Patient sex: F
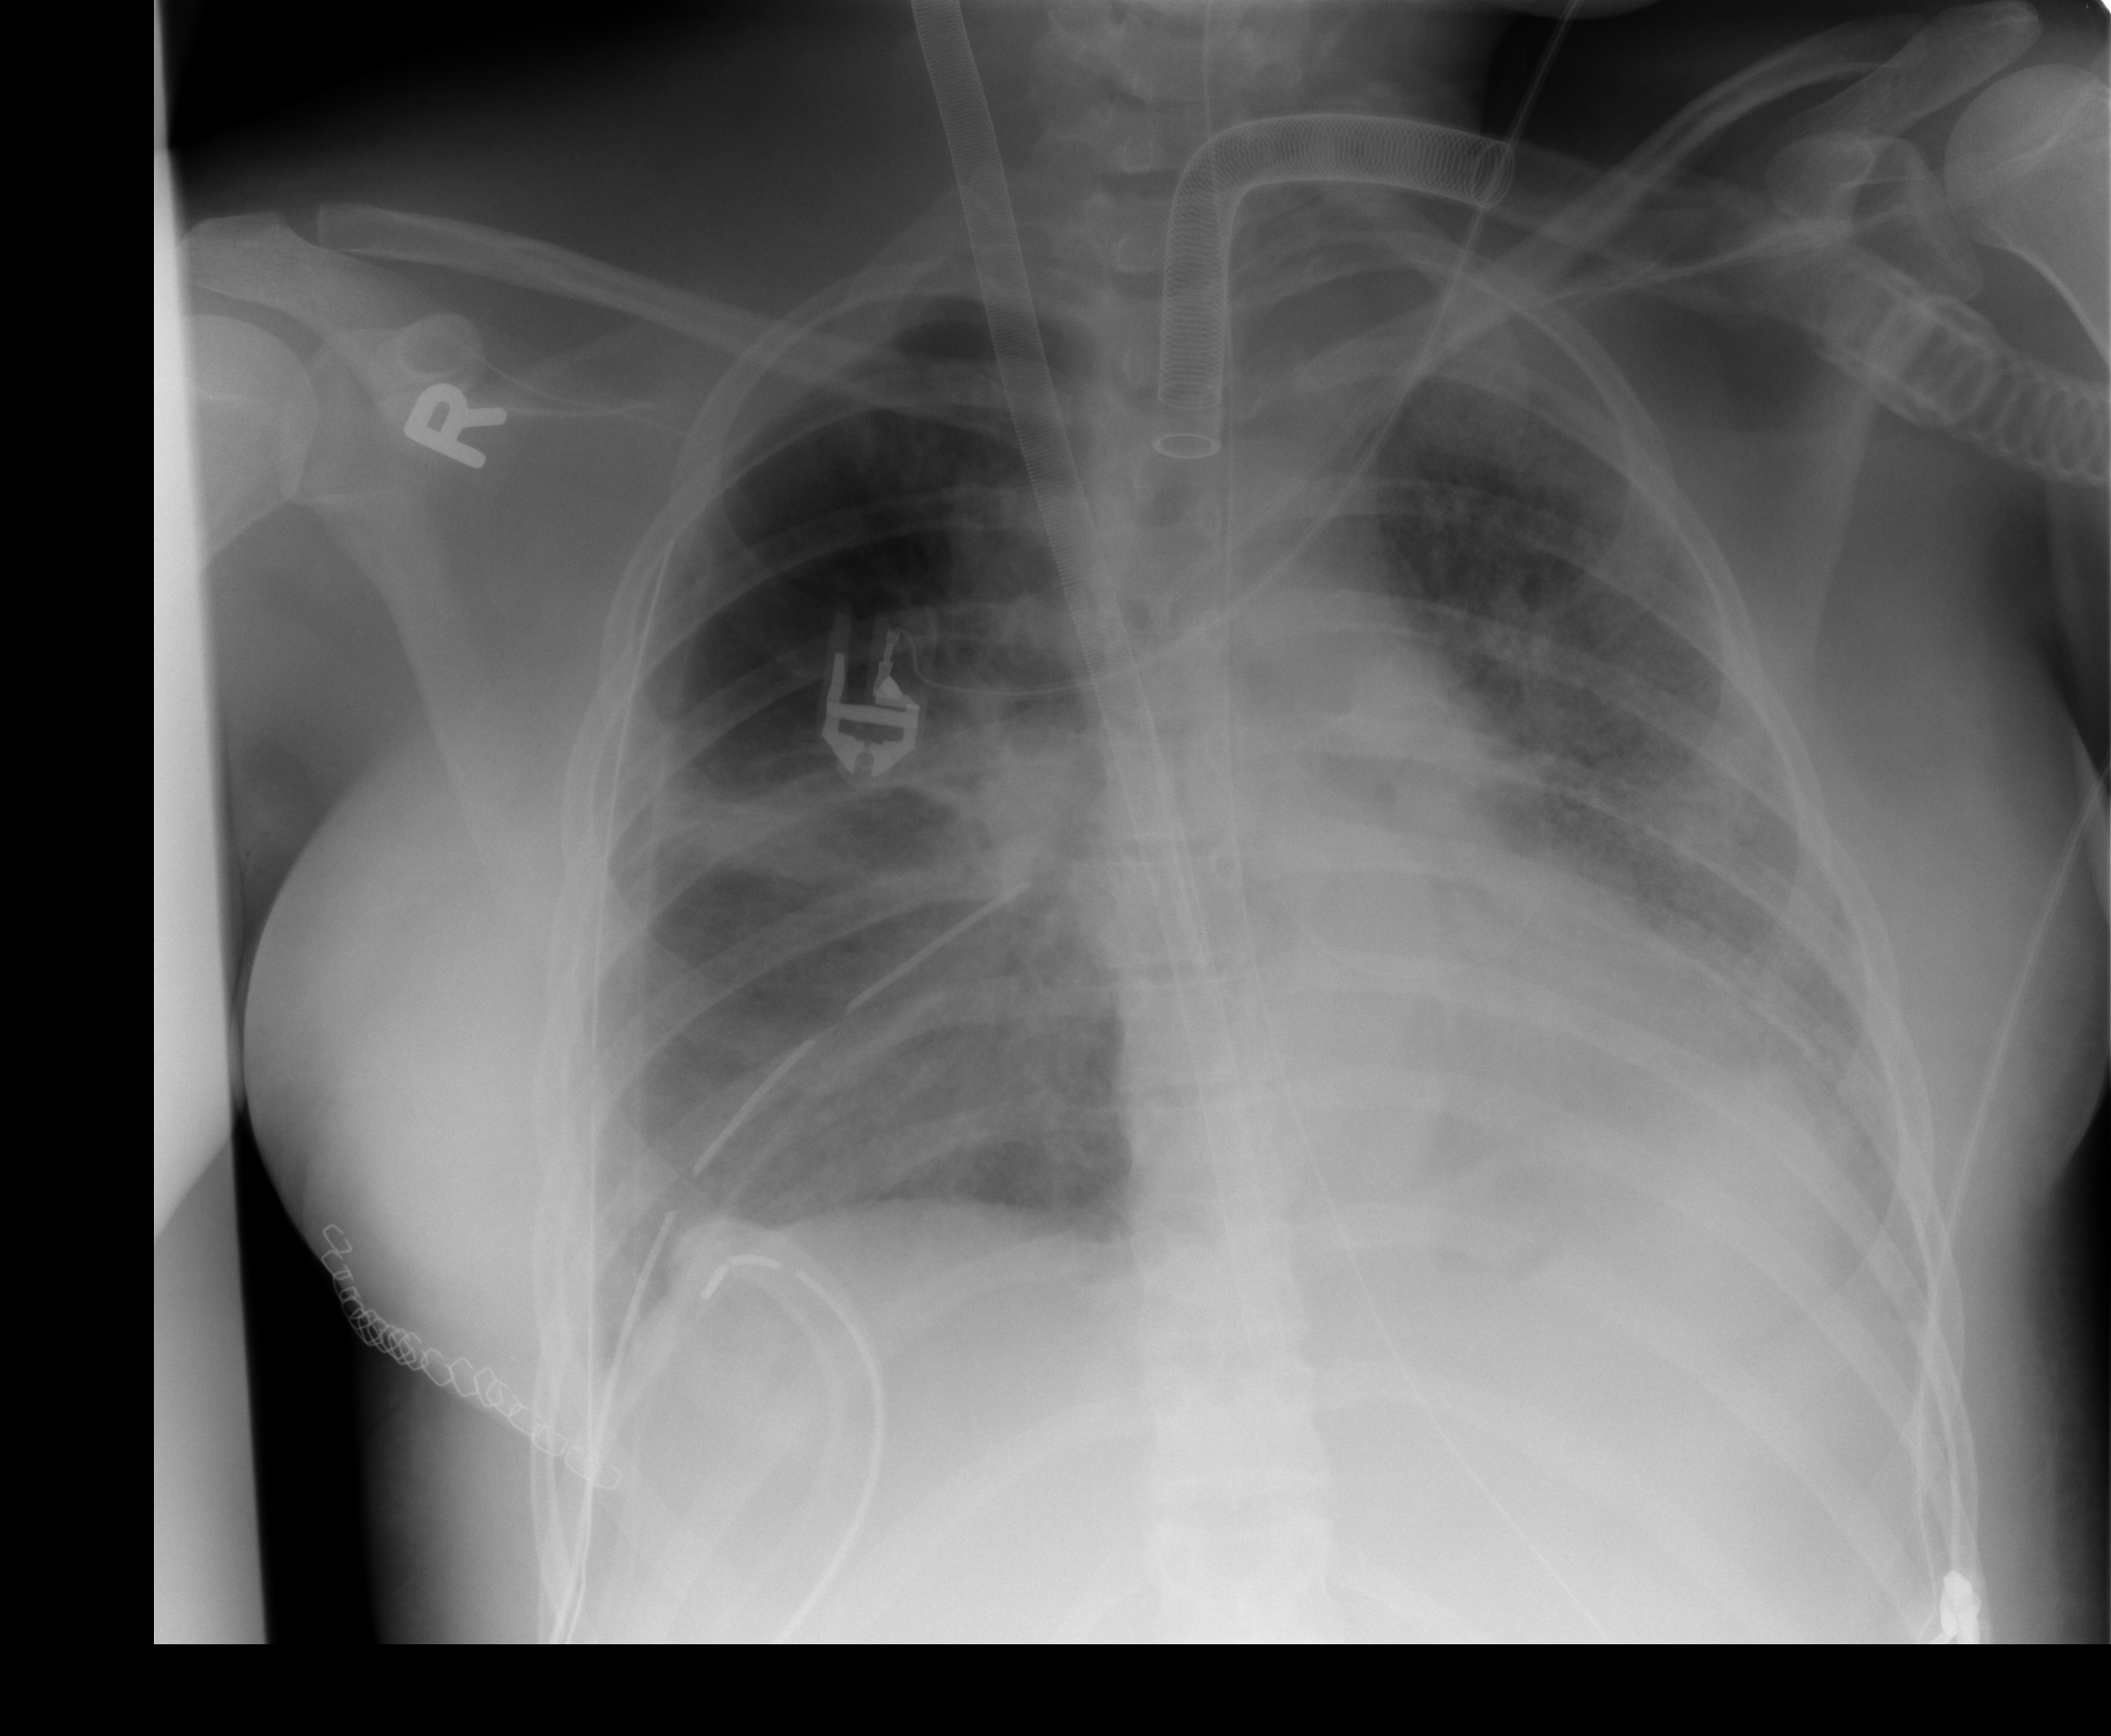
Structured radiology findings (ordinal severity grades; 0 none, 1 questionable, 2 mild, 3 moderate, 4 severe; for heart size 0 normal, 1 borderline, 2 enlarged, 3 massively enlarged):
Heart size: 1
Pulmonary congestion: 2
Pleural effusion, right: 0
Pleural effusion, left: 2
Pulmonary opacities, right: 3
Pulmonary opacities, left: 3
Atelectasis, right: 2
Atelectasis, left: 2